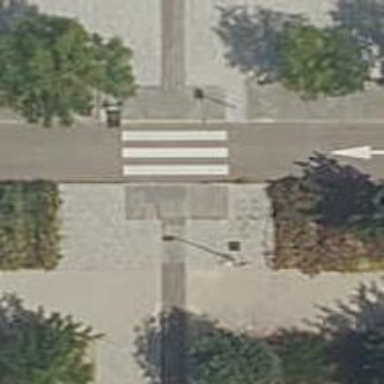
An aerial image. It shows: Uncontrolled crossing on the road.